Field crop: maize
Growth stage: 2
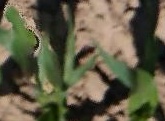
Species: maize